Question: I've added 3 labels and a button on cell of 'UITableView' like this image
when i click on checkbox i change the label 'Due in 0 days' in some other stuff. it is ok with this code
'''
[statusText setTextColor:[UIColor colorWithRed:0.0/255.0 green:51.0/255.0 blue:102.0/255.0 alpha:1.0]];
[statusText setFont:[UIFont boldSystemFontOfSize:16.0]];
statusText.tag = 100;
[statusText setBackgroundColor:[UIColor clearColor]];
[checkBoxBtn setBackgroundImage:[UIImage imageNamed:@"check_normal.png"] forState:UIControlStateNormal];
[checkBoxBtn addTarget:self action:@selector(showAlert:) forControlEvents:UIControlEventTouchUpInside];
checkBoxBtn.tag = indexPath.row;
[cell.contentView addSubview:checkBoxBtn];
'''
this is my checkBoxAction and showAlert methods
'''
-(void) checkBoxAction: (UIButton *)sender
{
NSInteger i =sender.tag + 1;
float perc = (i*100/18.0);
//NSLog(@"%.2f",perc);
NSString* percentageStr = [[NSString alloc] initWithFormat:@"%3.2f%%(%d out of 18)",perc, i];
barTitle.text = percentageStr;
barFGImage.hidden = NO;
if (perc == 100.00) {
[barFGImage setFrame:CGRectMake(barFGImage.frame.origin.x, barFGImage.frame.origin.y, 276.0, barFGImage.frame.size.height)];
}
else
[barFGImage setFrame:CGRectMake(barFGImage.frame.origin.x, barFGImage.frame.origin.y, 280*perc/100, barFGImage.frame.size.height)];
[sender setBackgroundImage:[UIImage imageNamed:@"check_select.png"] forState:UIControlStateNormal];
sender.userInteractionEnabled = NO;
NSString *currentDate = [formatter stringFromDate:[NSDate date]];
NSString* statusStr = [[NSString alloc] initWithFormat:@"Completed on %@",currentDate];
UILabel *tempLabel = (UILabel *)[[button superview] viewWithTag:100];
tempLabel.textColor = [UIColor colorWithRed:243.0/255.0 green:134.0/255.0 blue:48.0/255.0 alpha:1.0];
tempLabel.text = statusStr;
}
- (void) showAlert:(id)sender
{
button = (UIButton *)sender;
UIAlertView *alert = [[UIAlertView alloc]initWithTitle:@"" message:@"Do you really want to complete this training?" delegate:self cancelButtonTitle:@"Yes, I've completed it" otherButtonTitles: @"No", nil];
[alert show];
}
'''
Now i want that if i press checkBox on row (say)3rd then 'Due in 0 days' label of row 3rd, 4th and so on should changed.Any suggestion or sample code will be appreciated.
Thanks.
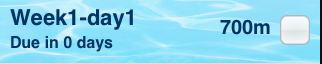
Answer: I am afraid my suggestion is not going to be a simple suggestion or code sample, but rather I would invite you to spend some time reading about MVC (Model View Controller).
From what I can tell from your code, your data seems to be 'stored' in your view objects. This is a very bad idea in general, this is a terrible idea with table views, as cells are being reused, and your data would just disappear as you scroll through large tables.
What you need to do is define model classes to hold your data, the controller objects will then access those model objects and display their data in the various views they control.
Once you implement this kind of pattern, checking something in one cell will update your model objects. Then all you will need to do is to make a simple '[tableView reloadData];' call to update ALL your cells at once.